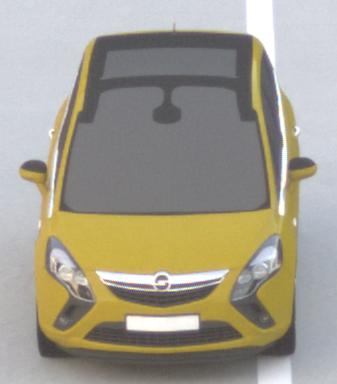
Make: Opel
Model: Zafira Tourer 1.8
Detailed model: Zafira (C) Tourer
Model produced from: 2012/01
Model produced until: 2015/06
Doors: 5
Color: yellow
Road condition: dry road
Daytime: sunrise or sunset
Contrast: low contrast